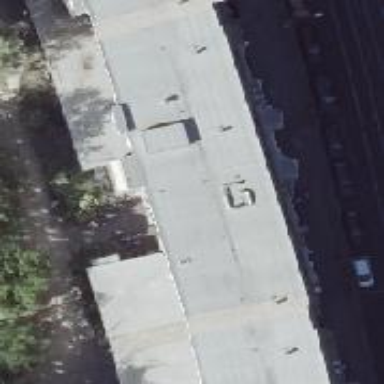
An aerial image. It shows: Clothing store.